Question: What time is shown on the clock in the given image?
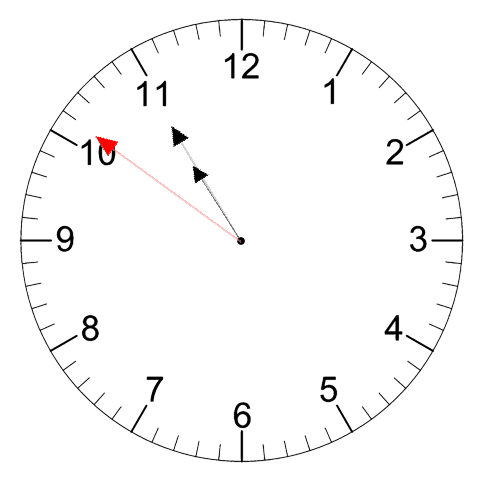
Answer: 10:54:51